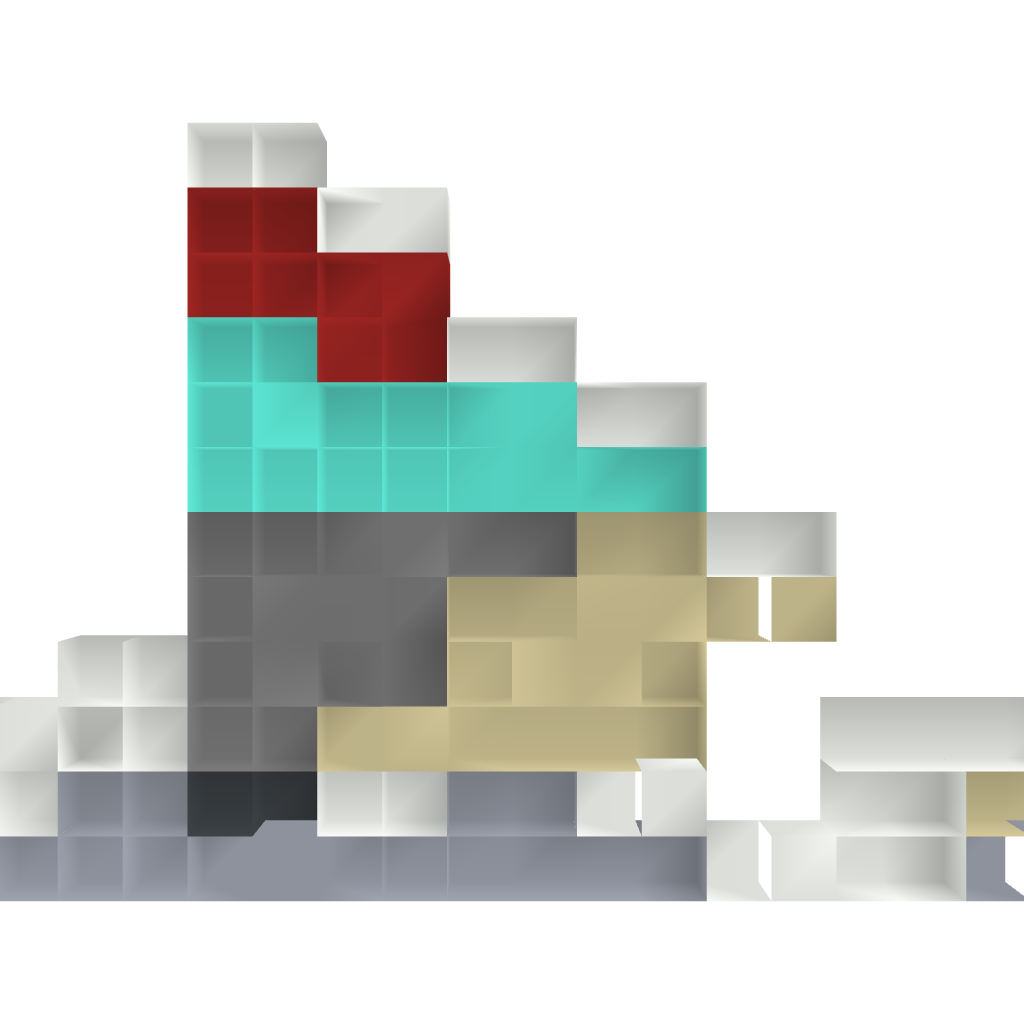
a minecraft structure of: King's Quest